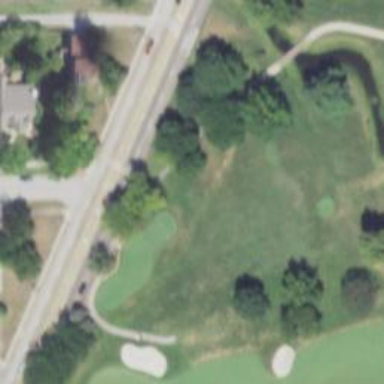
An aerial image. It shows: Service road used as golf cart path.